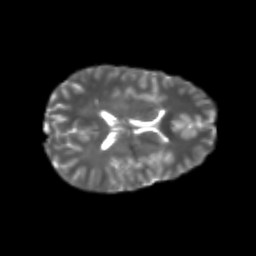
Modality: T2w
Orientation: axial
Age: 25
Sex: male
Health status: healthy
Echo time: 0.074 s